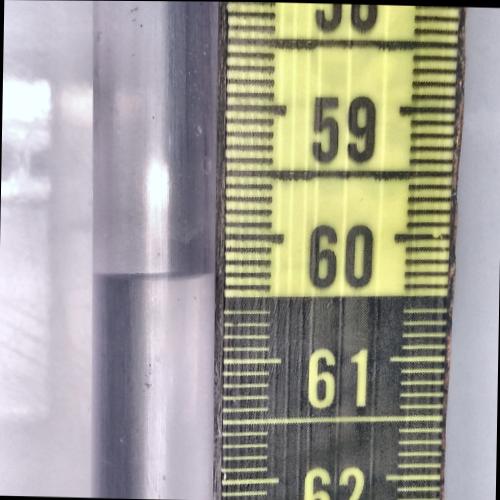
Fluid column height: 60.3 cm